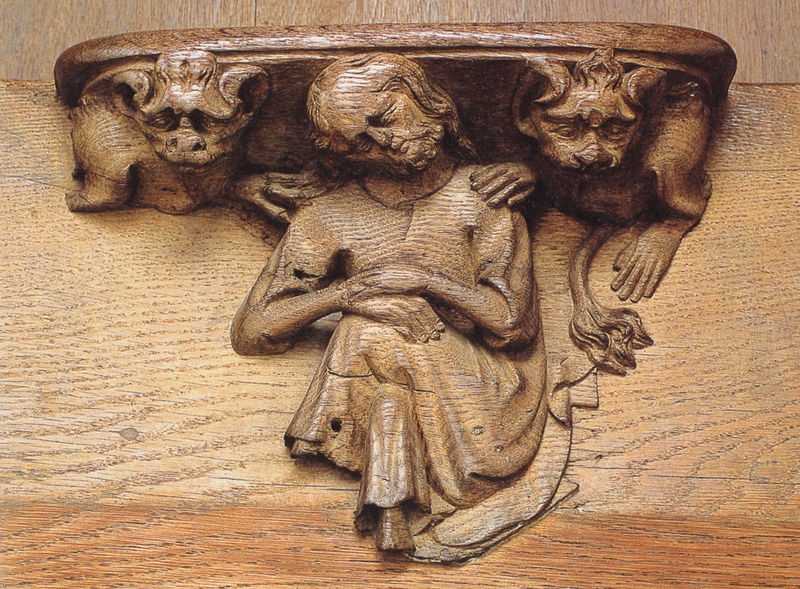
Titel: Kölner Dom, Chorgestühl
Standort: Köln, Dom (EU - D - NRW)
Schlagwörter: kopf, mann, braun, hell, holz, stuhl, tiere, alt, bart, arm, hände, schultern, schwanz, figuren, detail, krallen, löwen, teufel, mischwesen, knieend, fabelwesen, löwe, chimäre, ablage, chorgestühl, skuptur, chimären, buchstütze, atlasfigur